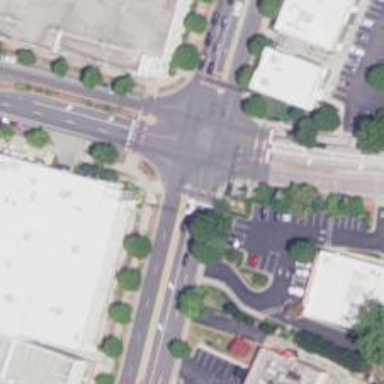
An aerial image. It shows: Footway located on traffic island.